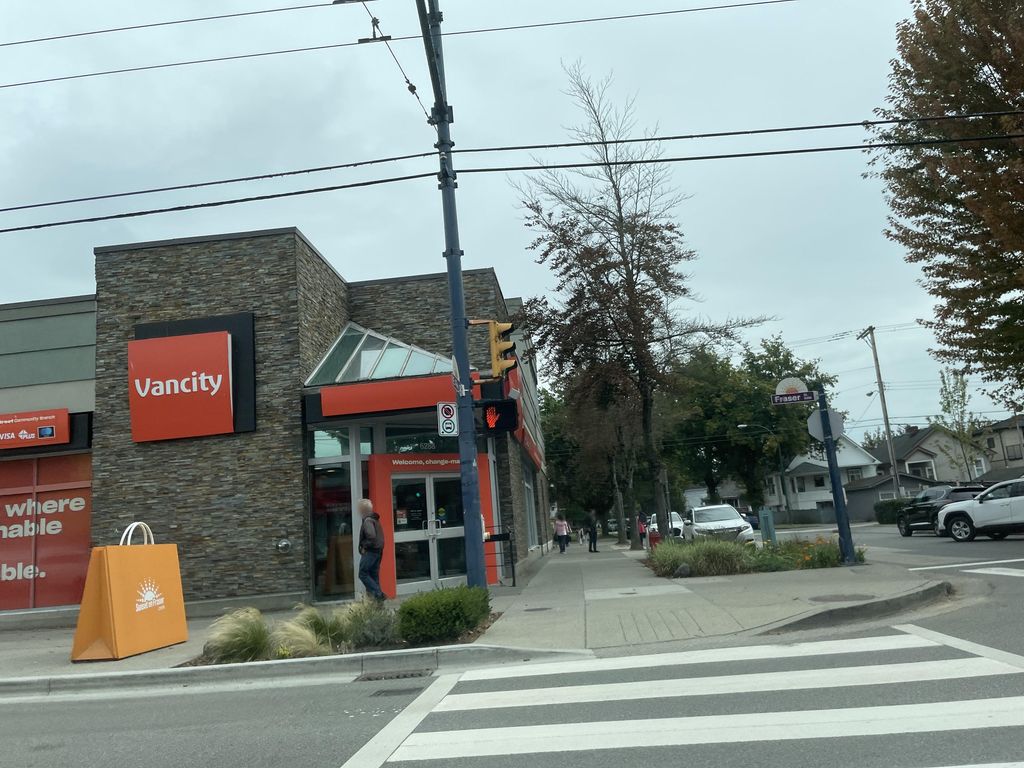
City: vancouver